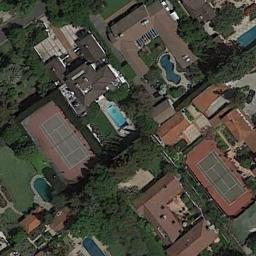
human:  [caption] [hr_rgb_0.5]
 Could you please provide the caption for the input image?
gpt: There are many buildings of different shapes beside the tennis courts .

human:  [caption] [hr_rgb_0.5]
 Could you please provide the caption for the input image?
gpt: Tennis court and swimming pool in the middle of a residential area surrounded by trees .

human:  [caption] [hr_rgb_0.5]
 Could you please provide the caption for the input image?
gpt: The tennis court is on the grass next to some buildings and trees .

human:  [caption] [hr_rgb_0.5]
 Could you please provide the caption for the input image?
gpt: The tennis court is on the right side of the road .

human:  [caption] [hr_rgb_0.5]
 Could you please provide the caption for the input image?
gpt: There are some green trees and buildings around the tennis courts .